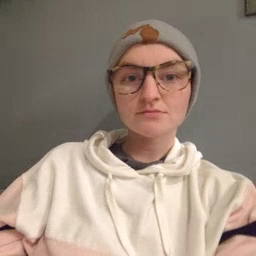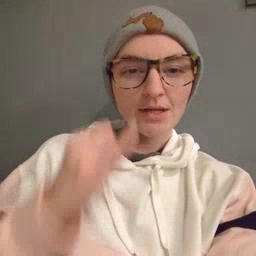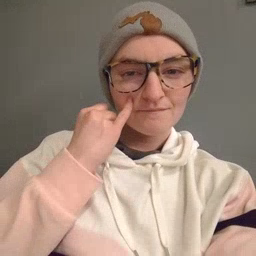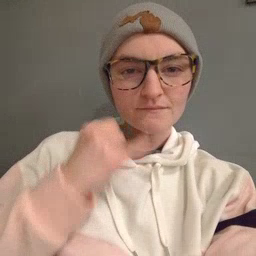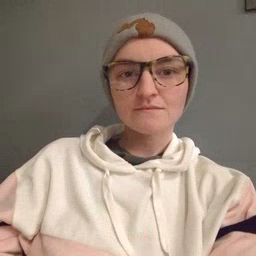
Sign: if